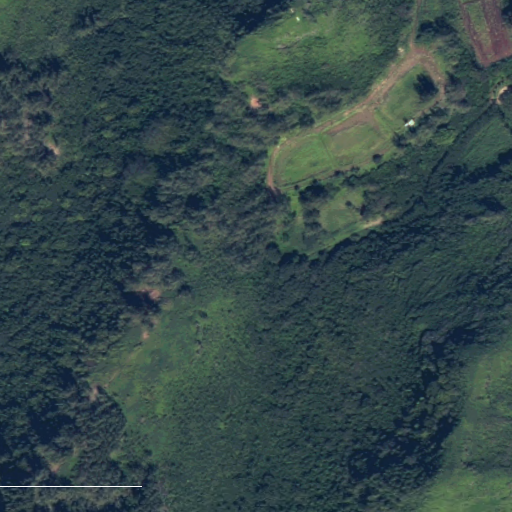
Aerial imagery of valley in Hawaii named ‘A‘akaki‘i Gulch containing only unknown